Aerial crown-view tile of a tropical tree (Barro Colorado Island, Panama), acquired 20240716:
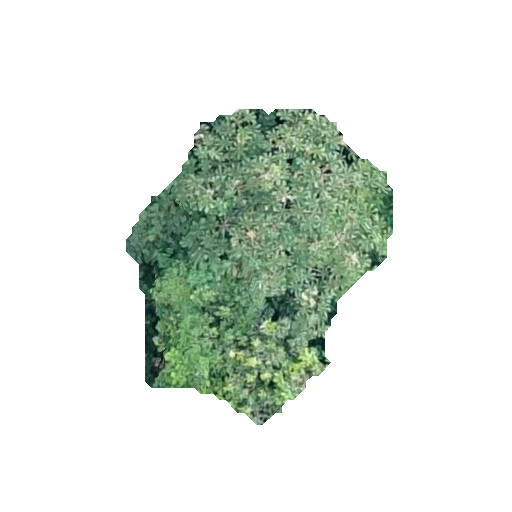
Species: Cecropia insignis
GBIF accepted scientific name: Cecropia insignis
Crown area: 88.566 m²